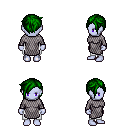
a pixel art fantasy rpg character, female body template, dark elf, purple skin, chain mail, white pants, green pixie cut hairstyle, four views (front, back, left, right), 2x2 character sprite sheet, small pixel art, hard edges, no anti-aliasing